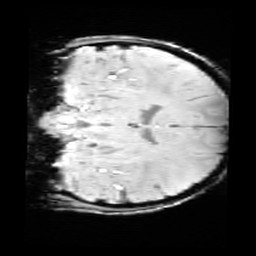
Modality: SWI
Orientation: coronal
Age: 9
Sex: female
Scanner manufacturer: siemens
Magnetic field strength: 3 T
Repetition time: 0.027 s
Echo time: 0.02 s